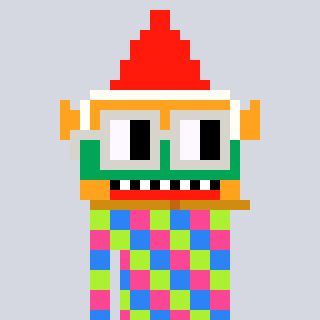
a pixel art character with square light gray glasses, a gnome-shaped head and a computerblue-colored body on a cool background